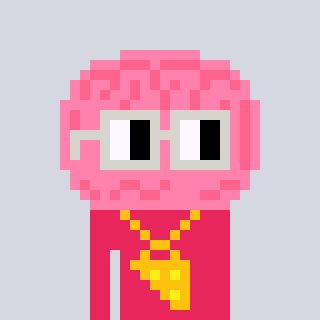
a pixel art character with square light gray glasses, a brain-shaped head and a redpinkish-colored body on a cool background